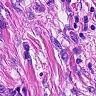
Metastatic tissue present: yes